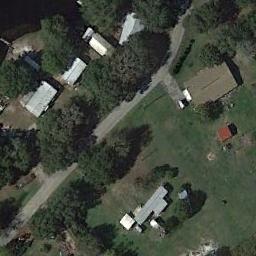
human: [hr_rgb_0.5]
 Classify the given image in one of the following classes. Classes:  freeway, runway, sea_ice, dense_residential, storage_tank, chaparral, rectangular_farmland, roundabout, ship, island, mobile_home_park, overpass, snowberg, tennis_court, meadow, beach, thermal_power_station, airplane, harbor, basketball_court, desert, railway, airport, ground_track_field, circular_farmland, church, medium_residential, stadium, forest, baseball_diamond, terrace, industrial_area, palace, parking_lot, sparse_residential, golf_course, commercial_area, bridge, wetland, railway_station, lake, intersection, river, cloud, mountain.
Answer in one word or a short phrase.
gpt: medium_residential